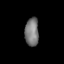
Tissue: lung
Cell type: Epithelial cells
Senescence score: 0.5507
Nuclear area (px): 384
Mean DAPI intensity: 120.307